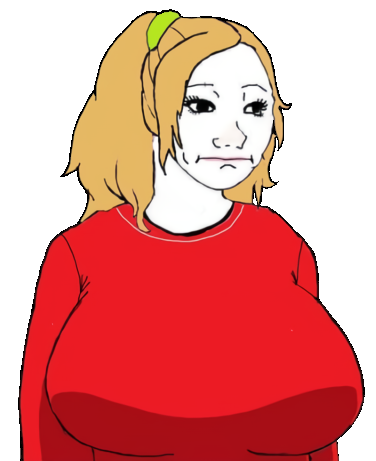
Label: 5_Daddys_Girl